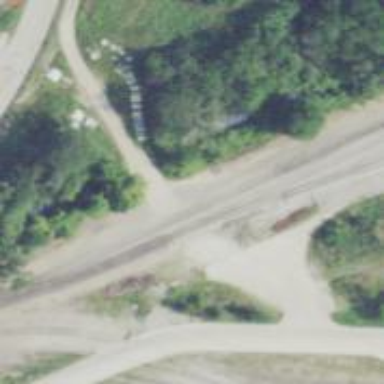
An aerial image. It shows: Rail spur service.